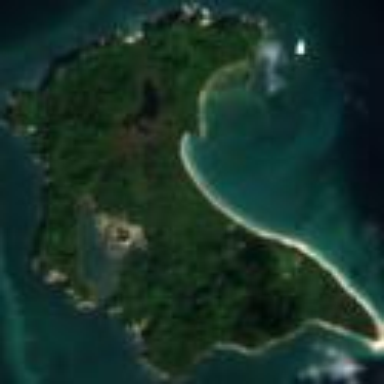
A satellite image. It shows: Island with natural coastline.